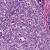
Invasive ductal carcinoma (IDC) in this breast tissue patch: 0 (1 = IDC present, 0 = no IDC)